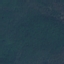
Land use / land cover: Forest